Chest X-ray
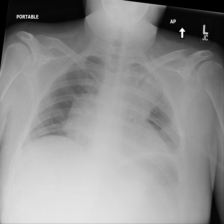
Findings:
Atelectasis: negative
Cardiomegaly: negative
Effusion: negative
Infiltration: positive
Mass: positive
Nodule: negative
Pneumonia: negative
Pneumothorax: negative
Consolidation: negative
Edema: negative
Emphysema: negative
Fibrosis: negative
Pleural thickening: negative
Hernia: negative